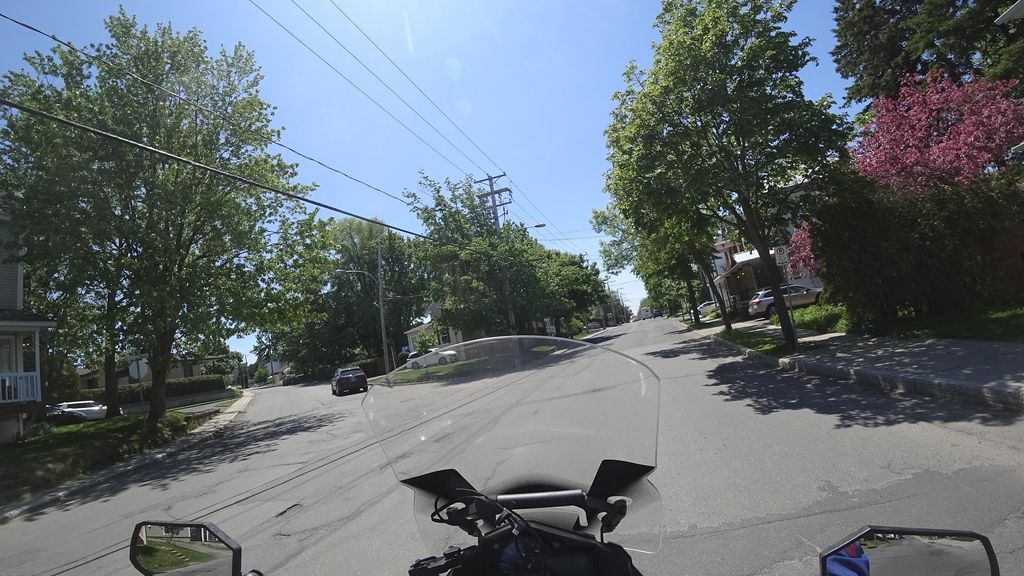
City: quebec_city